Interaction volume radius: 5 \u00c5
Interaction volume height: 35 \u00c5
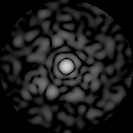
Disorder parameter: 0.8168